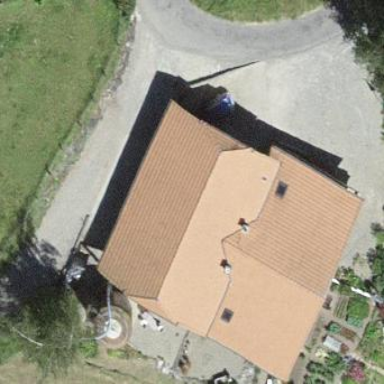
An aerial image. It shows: Farm building.